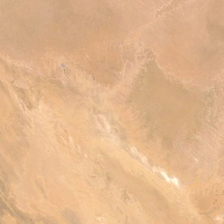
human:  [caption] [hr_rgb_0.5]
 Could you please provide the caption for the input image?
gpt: it is a flat desert with several cracks stretches across it .

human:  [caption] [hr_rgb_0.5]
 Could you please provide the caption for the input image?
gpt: the desert here is orange  red and white .

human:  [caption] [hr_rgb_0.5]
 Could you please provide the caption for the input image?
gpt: there is a desert with a white triangle figure .

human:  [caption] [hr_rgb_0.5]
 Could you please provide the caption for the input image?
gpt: the desert here is orange  red and white .

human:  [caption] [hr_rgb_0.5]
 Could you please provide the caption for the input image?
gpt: it is a piece of khaki desert .